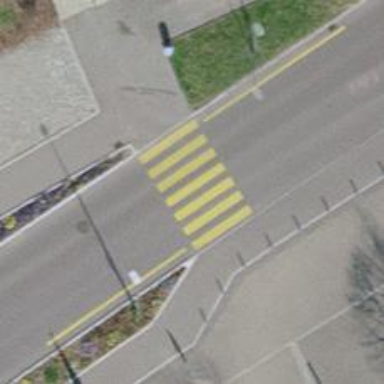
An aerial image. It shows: Zebra crossing on the road.